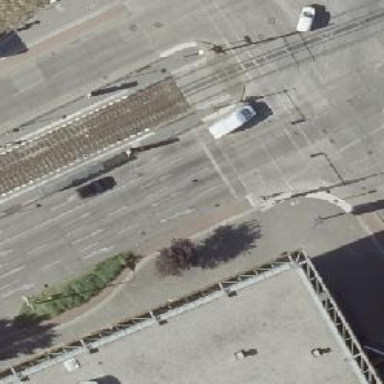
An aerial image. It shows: Road with traffic signals.